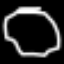
Label: octagon